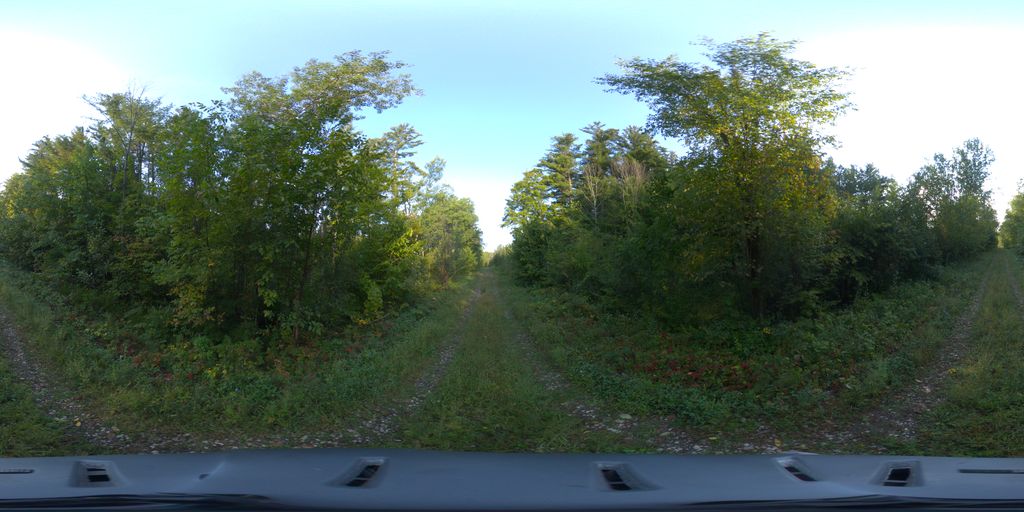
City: ottawa-gatineau